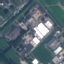
Land use / land cover class: Industrial